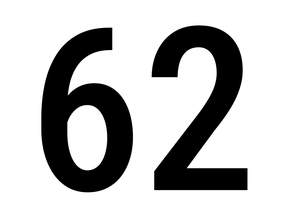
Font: Roboto_Condensed_Medium